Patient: sex M, age 75
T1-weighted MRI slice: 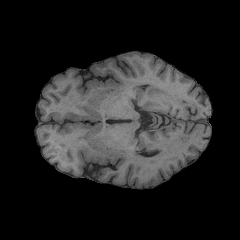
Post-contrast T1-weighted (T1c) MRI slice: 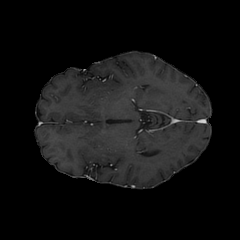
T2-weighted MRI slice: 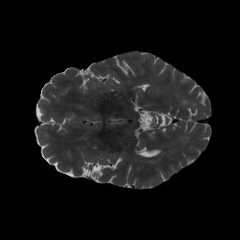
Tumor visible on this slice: no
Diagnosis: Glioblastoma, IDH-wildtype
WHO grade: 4